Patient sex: M
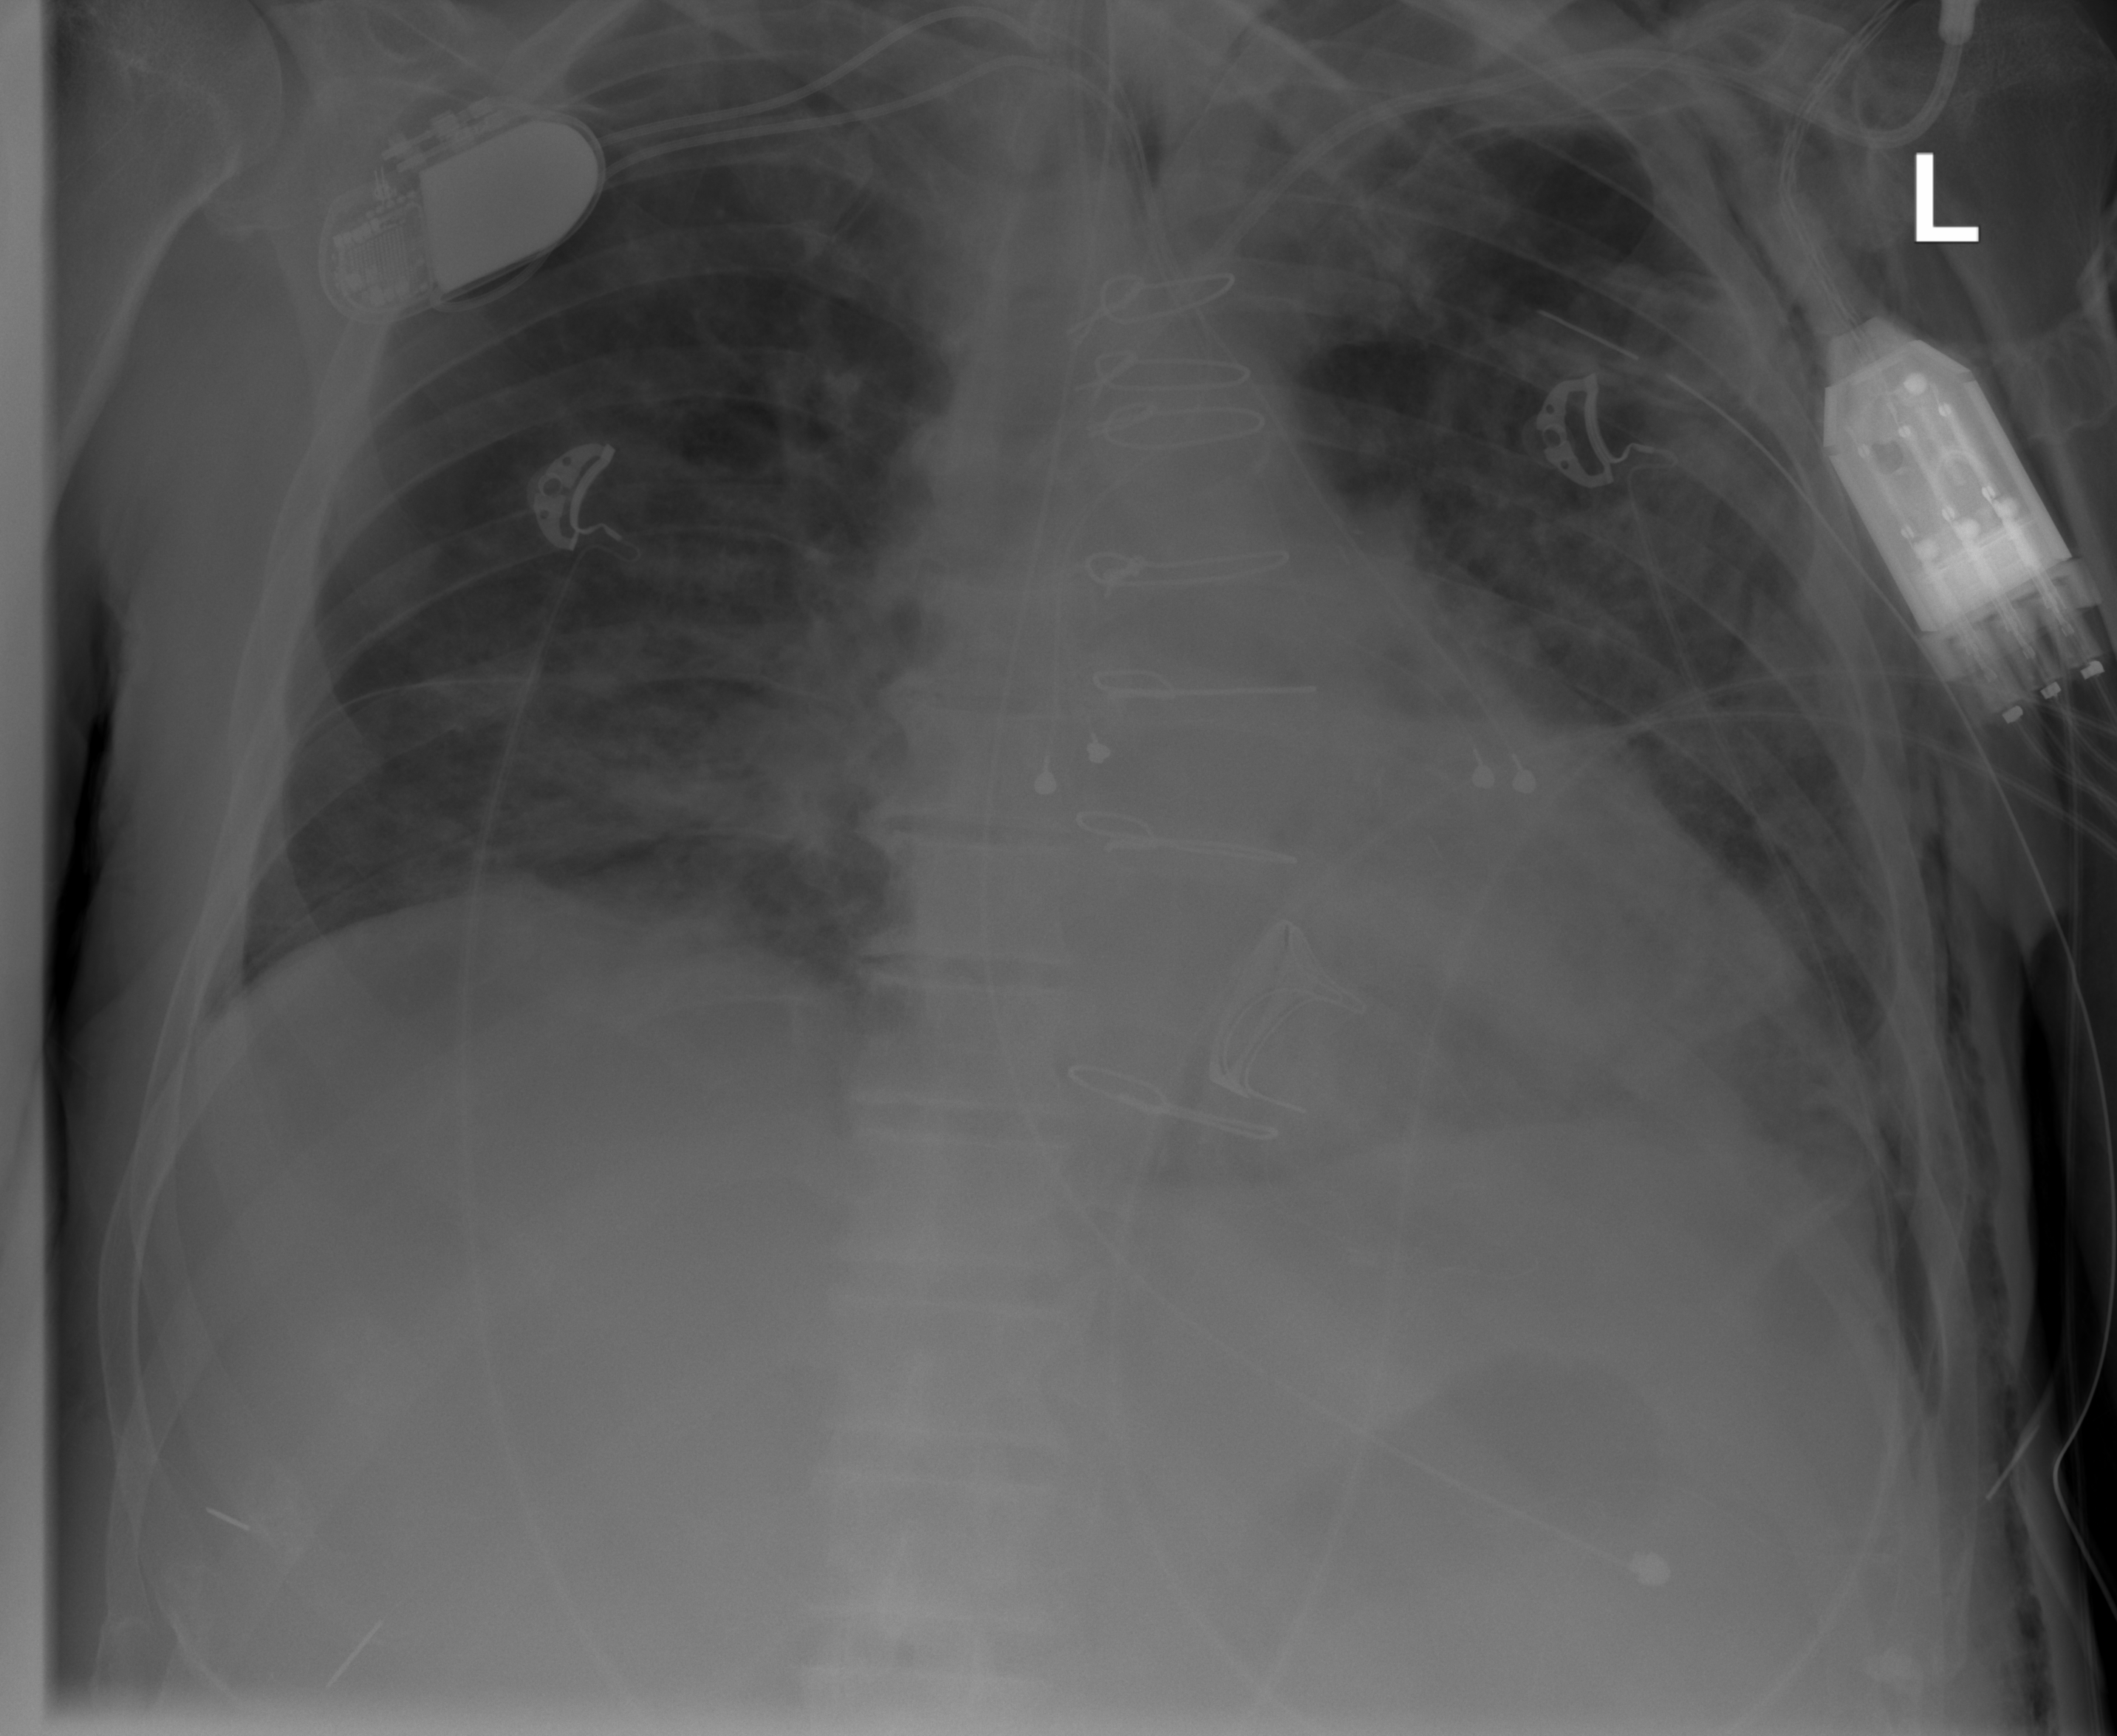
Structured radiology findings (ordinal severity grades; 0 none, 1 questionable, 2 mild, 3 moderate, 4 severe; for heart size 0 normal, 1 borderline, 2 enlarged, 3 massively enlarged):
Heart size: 2
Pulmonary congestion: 2
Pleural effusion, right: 0
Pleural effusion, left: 0
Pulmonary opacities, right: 2
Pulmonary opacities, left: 0
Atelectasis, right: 2
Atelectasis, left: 2